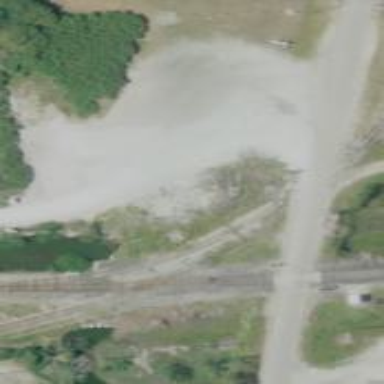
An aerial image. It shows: Disused railway spur line.